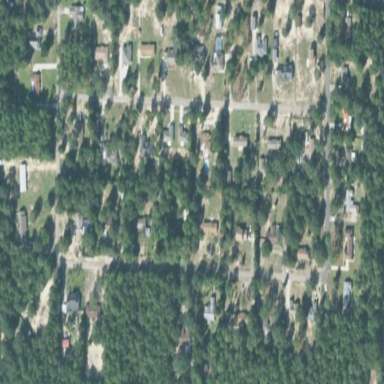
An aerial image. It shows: Residential area composed of single-family homes.